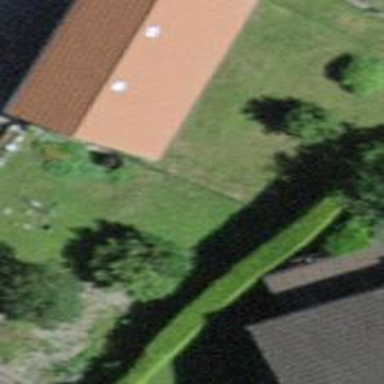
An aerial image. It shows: Rural barn.